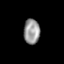
Tissue: prostate
Cell type: T cells
Senescence score: 0.3019
Nuclear area (px): 397
Mean DAPI intensity: 152.287